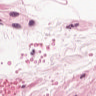
Metastatic tissue present: no